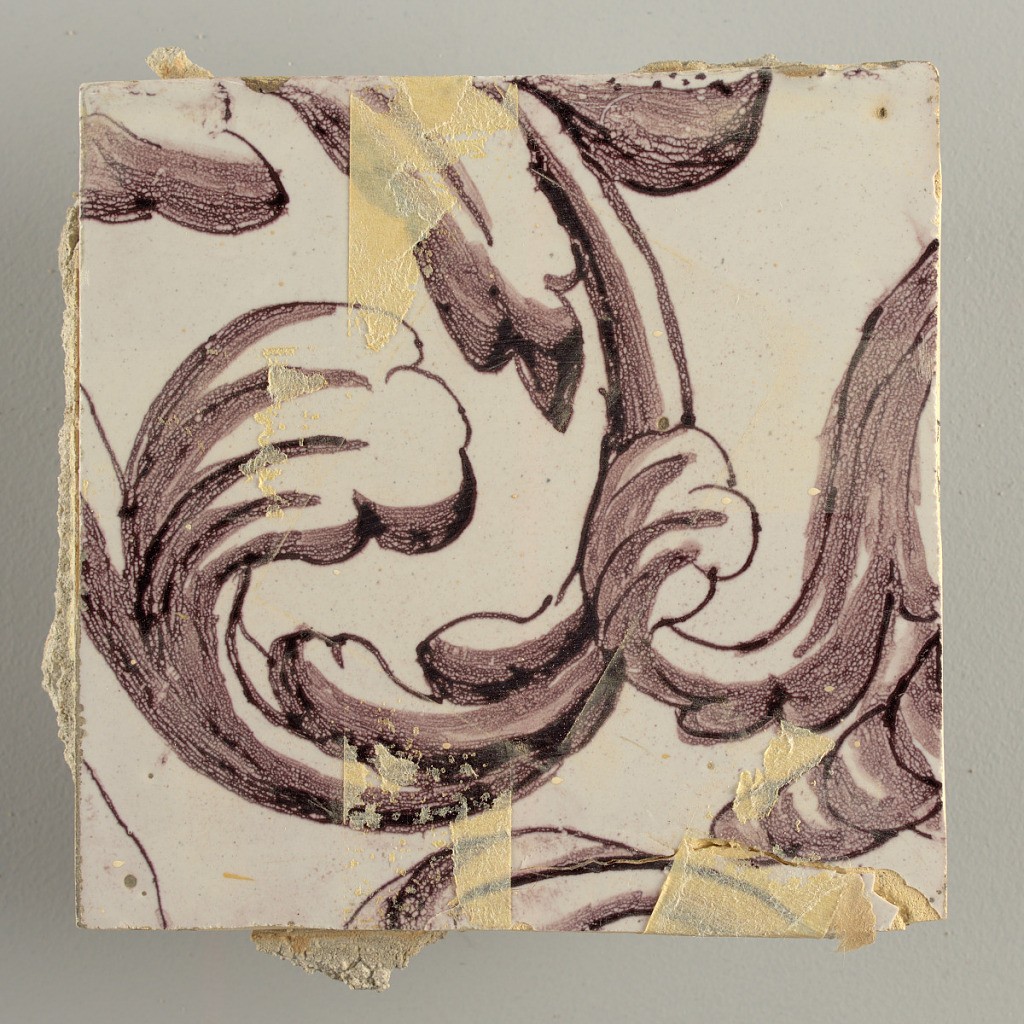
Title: Wall facing
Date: ca. 1725
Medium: tin-glazed earthenware, underglaze
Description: Two vertical rectangles, twenty-three tiles high.  A) Nine tiles wide at top; seven tiles wide at bottom.  B) Ten and one-half tiles wide.

Arabesque design of foliage.  A) with centered figure of Justice under a canopy.  B) with centered urn.